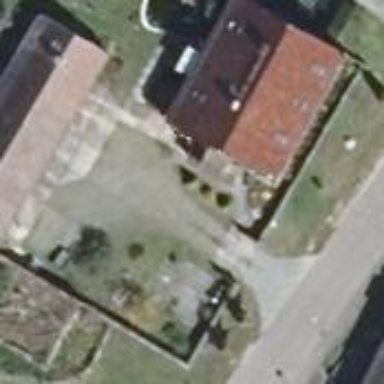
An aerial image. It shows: House with gabled roof oriented along the building.